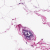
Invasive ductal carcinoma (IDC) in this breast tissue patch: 0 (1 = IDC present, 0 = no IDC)